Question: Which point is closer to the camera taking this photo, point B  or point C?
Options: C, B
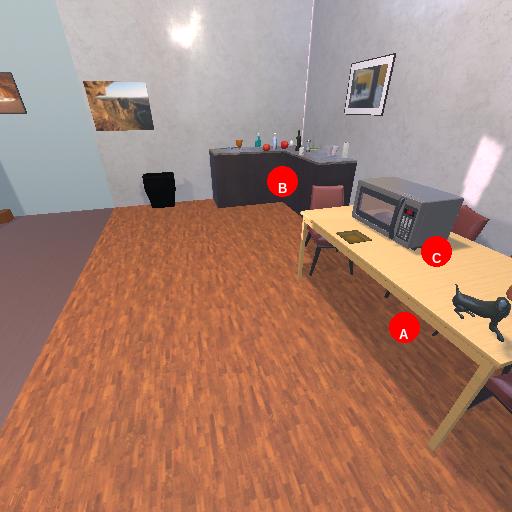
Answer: C